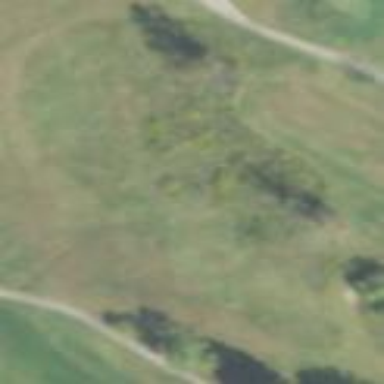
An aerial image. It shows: Area with grass used as rough in golf course.